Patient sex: M
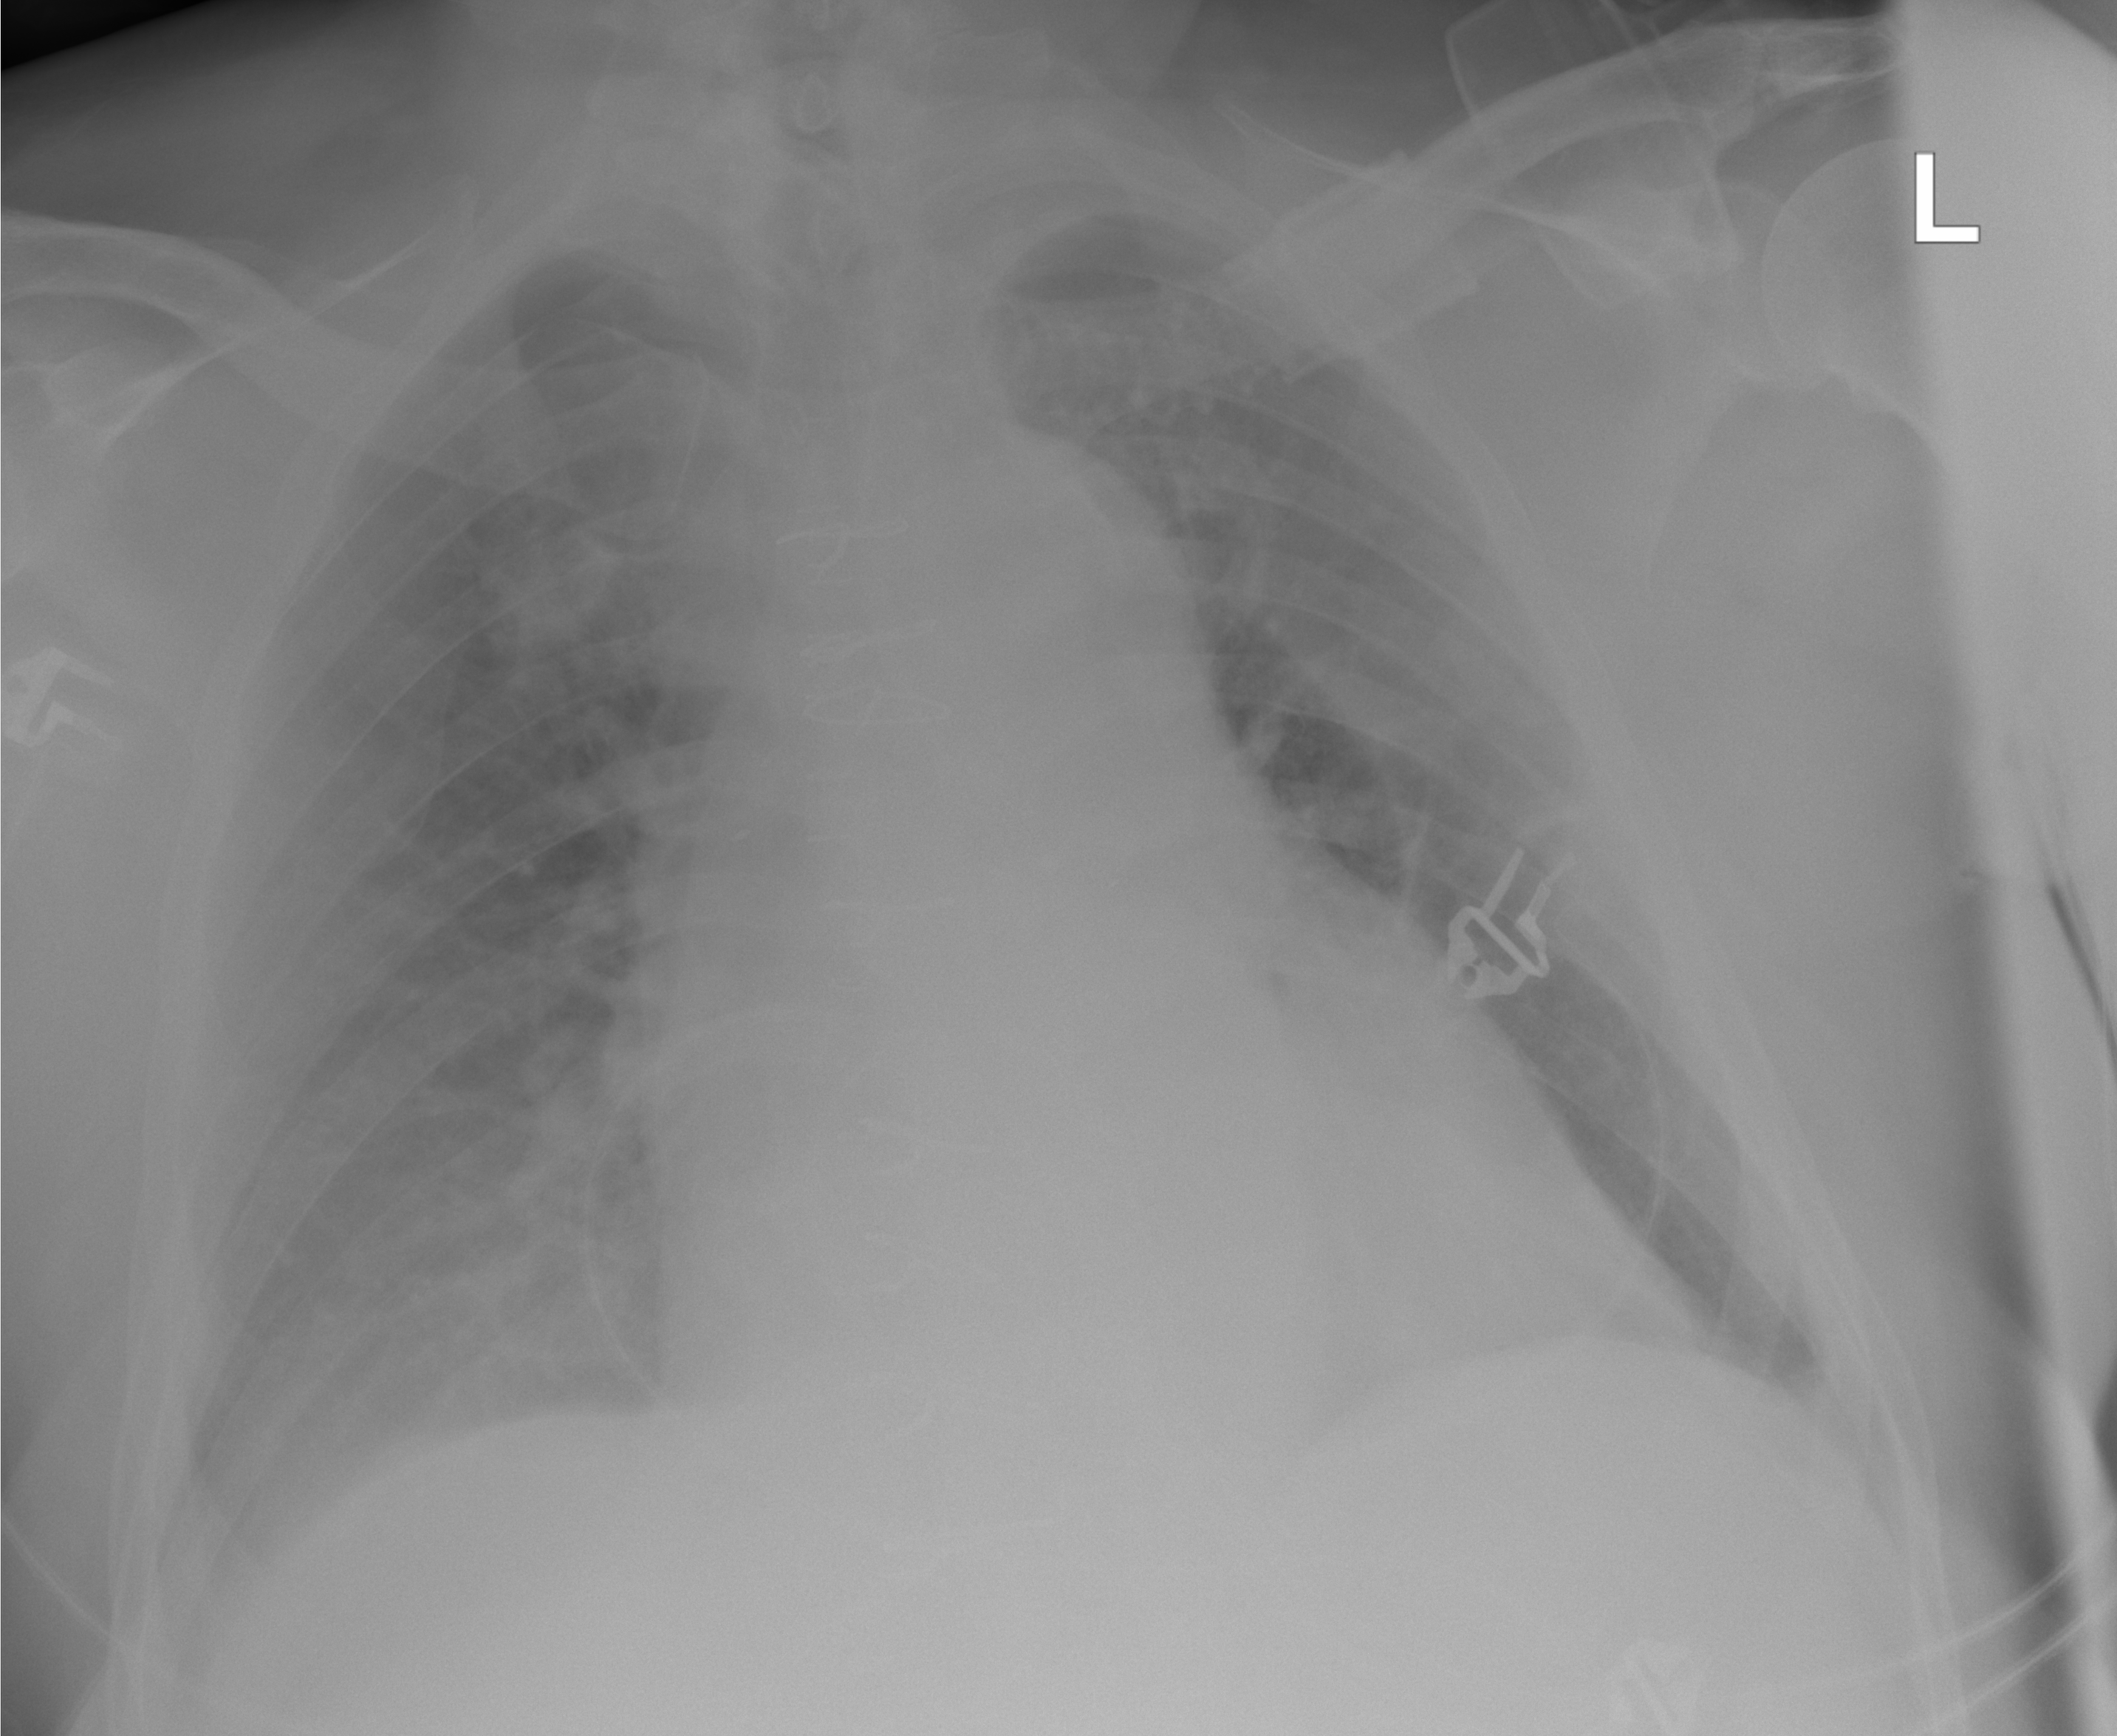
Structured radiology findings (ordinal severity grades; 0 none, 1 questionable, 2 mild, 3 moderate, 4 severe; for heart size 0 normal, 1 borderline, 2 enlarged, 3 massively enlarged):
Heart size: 2
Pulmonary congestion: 2
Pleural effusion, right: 2
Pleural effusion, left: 1
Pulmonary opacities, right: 2
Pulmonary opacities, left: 0
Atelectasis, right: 2
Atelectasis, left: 0